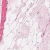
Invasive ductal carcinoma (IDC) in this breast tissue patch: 0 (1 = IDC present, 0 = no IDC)